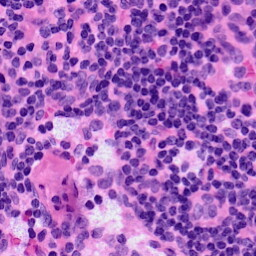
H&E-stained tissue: LymphNode